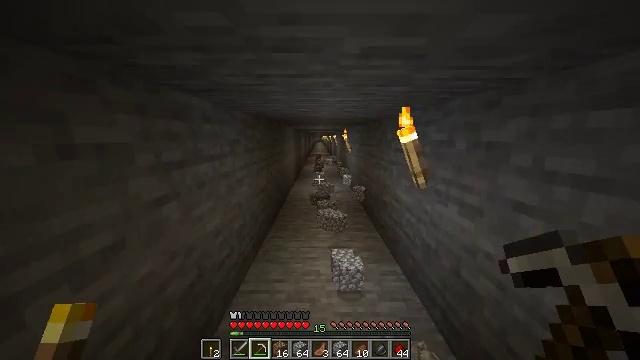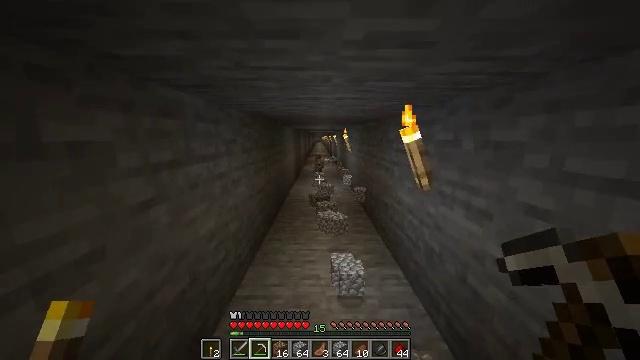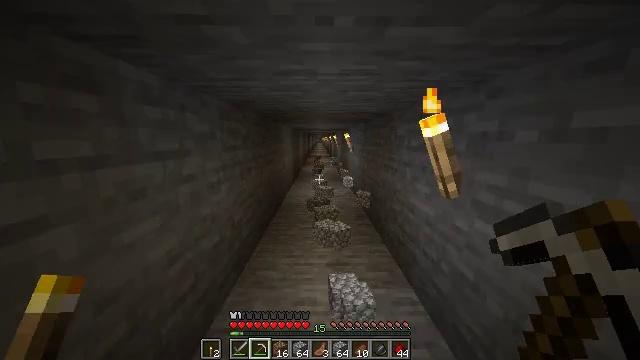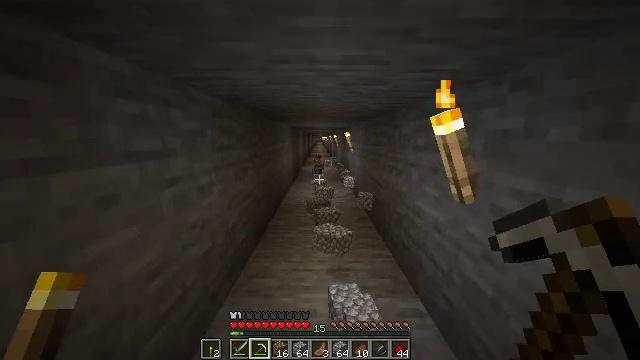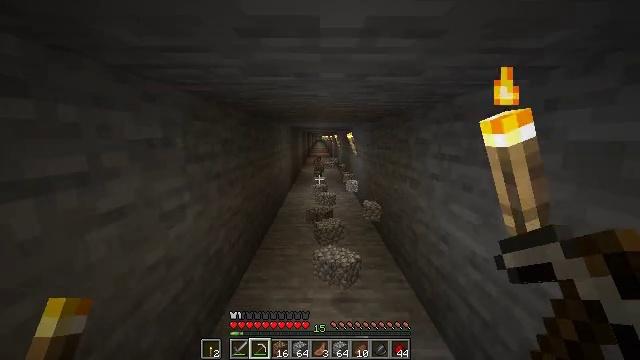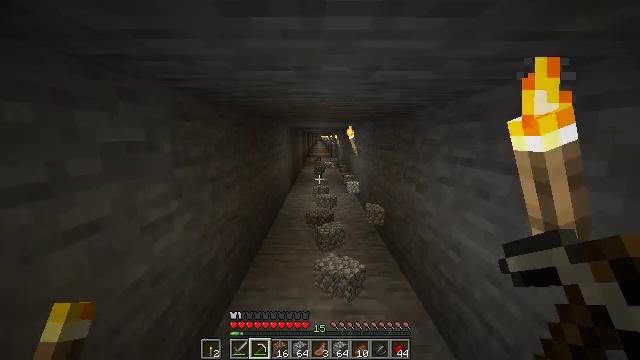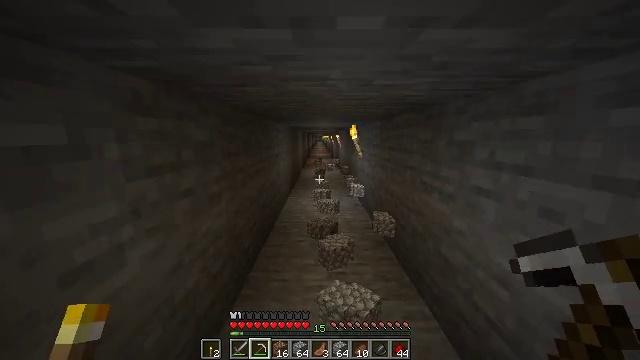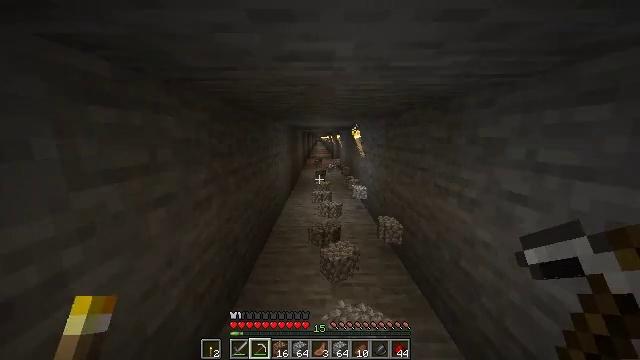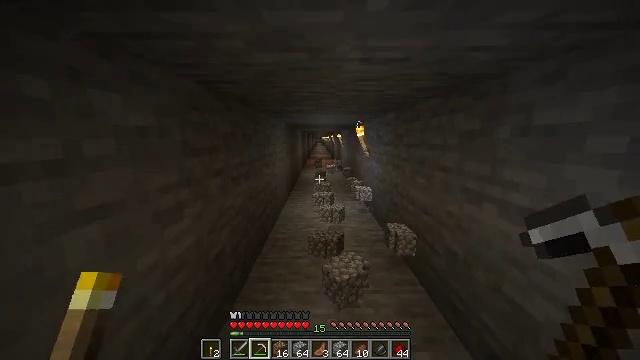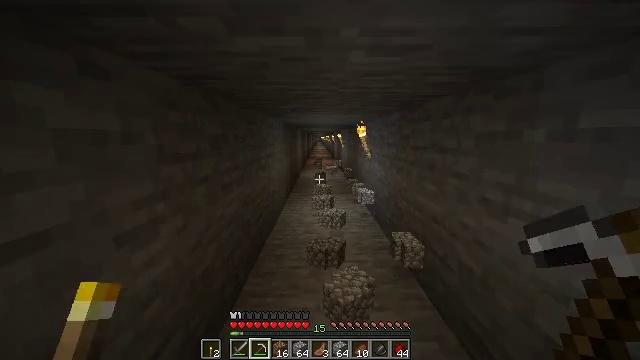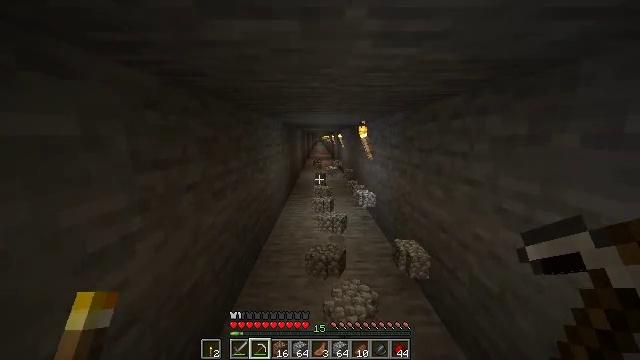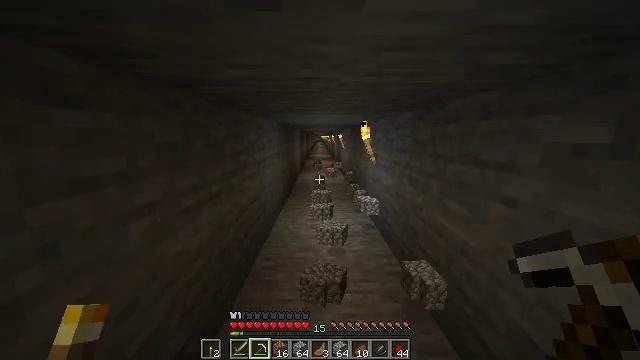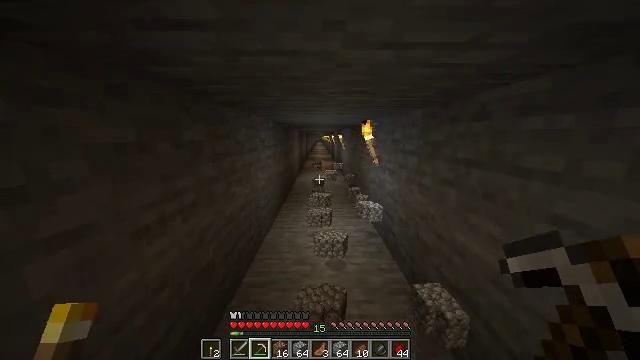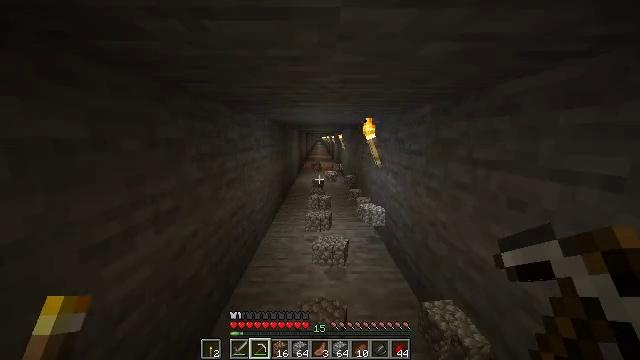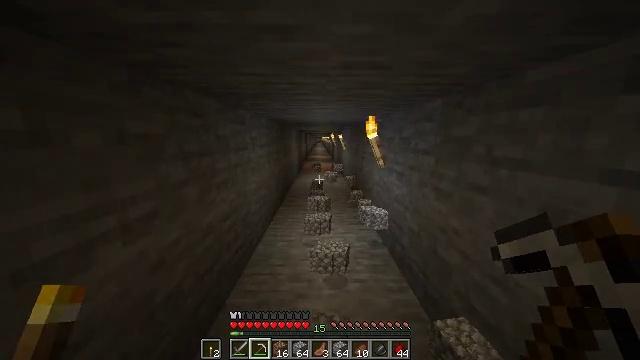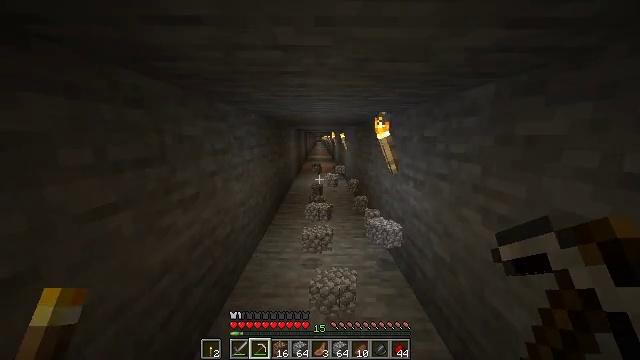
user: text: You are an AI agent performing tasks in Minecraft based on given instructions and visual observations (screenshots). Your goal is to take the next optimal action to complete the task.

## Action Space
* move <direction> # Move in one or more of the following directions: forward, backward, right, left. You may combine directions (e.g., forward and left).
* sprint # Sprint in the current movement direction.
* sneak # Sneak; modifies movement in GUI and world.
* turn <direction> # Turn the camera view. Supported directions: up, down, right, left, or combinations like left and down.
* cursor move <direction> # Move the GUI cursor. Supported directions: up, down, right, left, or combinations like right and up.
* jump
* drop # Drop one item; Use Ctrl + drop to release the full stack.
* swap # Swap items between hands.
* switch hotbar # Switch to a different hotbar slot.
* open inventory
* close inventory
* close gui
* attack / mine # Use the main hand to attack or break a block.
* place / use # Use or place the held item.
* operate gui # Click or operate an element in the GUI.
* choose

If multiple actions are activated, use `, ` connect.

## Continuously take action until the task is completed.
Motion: motion action
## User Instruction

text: Use cobblestone at the crafting table to make cobblestone stairs.
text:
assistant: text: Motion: move forward, sprint
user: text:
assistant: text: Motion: move forward, sprint
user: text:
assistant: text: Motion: move forward, sprint
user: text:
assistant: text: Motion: move forward, sprint
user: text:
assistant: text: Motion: move forward, sprint
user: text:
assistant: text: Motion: move forward, sprint
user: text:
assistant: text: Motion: move forward, sprint
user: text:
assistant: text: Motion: move forward, sprint
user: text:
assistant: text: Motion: move forward, sprint
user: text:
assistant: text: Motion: move forward, sprint
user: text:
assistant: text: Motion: move forward, sprint
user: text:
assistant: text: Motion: move forward, sprint
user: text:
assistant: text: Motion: move forward, sprint
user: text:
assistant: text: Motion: move forward, sprint
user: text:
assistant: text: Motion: move forward, sprint
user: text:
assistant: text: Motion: move forward, sprint
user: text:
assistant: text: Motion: move forward, sprint
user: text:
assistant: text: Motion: move forward, sprint
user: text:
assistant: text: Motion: move forward, sprint
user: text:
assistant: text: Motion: move forward, sprint
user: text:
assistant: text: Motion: move forward, sprint
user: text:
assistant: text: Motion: move forward, sprint
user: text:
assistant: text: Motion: move forward, sprint
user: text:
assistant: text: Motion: move forward, sprint
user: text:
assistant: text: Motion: move forward, sprint
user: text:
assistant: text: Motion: move forward, sprint
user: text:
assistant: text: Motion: move forward, sprint
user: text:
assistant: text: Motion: move forward, sprint
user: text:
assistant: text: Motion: move forward, sprint
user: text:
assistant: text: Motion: move forward, sprint